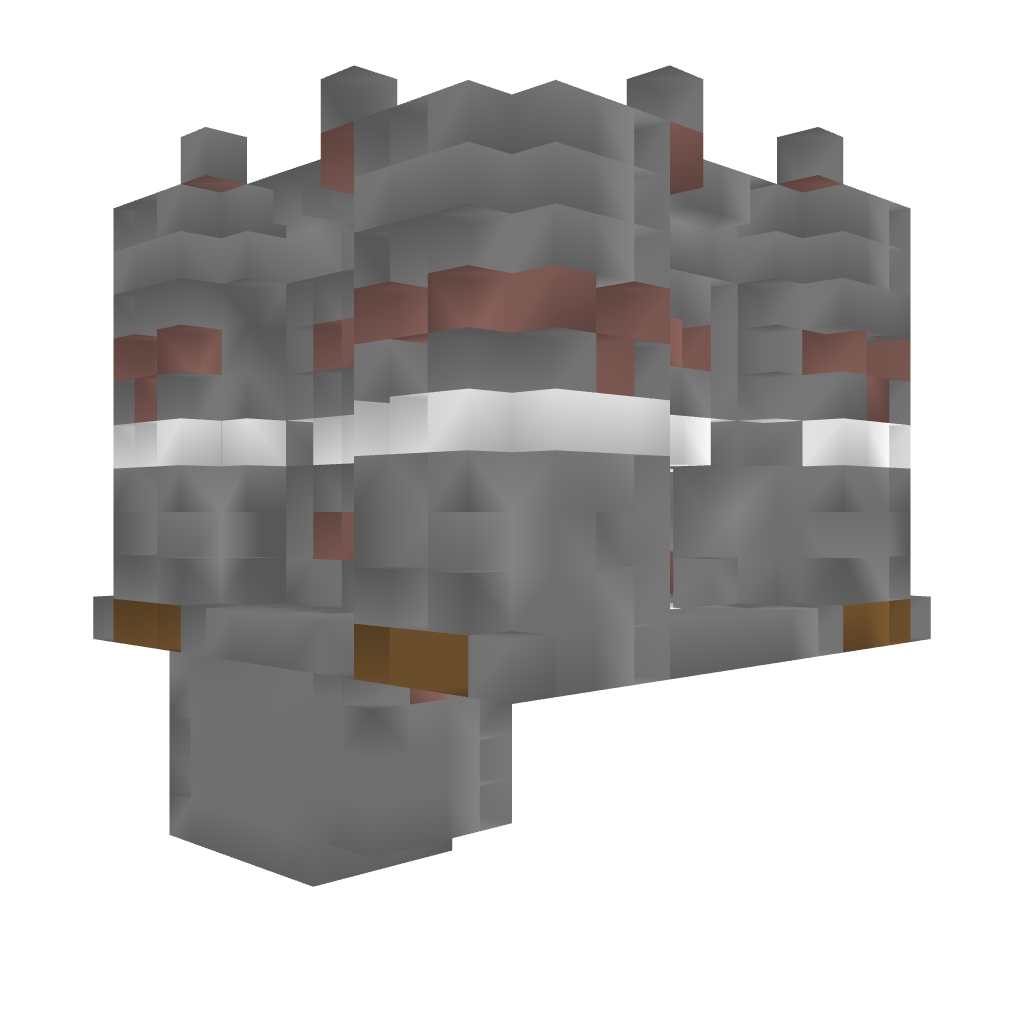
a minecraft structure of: PvP Tower [White] 13 blocks high 1 line of white blocks in the middle of the structure